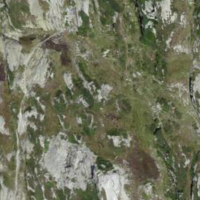
EUNIS habitat code: 31
Species observed at this site:
Kalmia procumbens